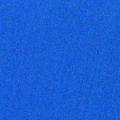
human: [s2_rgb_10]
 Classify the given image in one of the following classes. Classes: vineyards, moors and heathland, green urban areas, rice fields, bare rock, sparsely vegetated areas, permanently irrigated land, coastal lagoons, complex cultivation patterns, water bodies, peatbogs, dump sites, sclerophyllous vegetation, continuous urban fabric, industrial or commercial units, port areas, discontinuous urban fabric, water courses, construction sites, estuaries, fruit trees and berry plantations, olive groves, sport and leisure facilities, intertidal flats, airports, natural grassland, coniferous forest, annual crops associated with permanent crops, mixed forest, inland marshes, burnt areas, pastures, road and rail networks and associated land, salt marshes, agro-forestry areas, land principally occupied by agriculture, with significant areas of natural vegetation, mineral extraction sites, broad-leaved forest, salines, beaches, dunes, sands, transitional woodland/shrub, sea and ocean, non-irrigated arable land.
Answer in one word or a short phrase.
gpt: sea and ocean